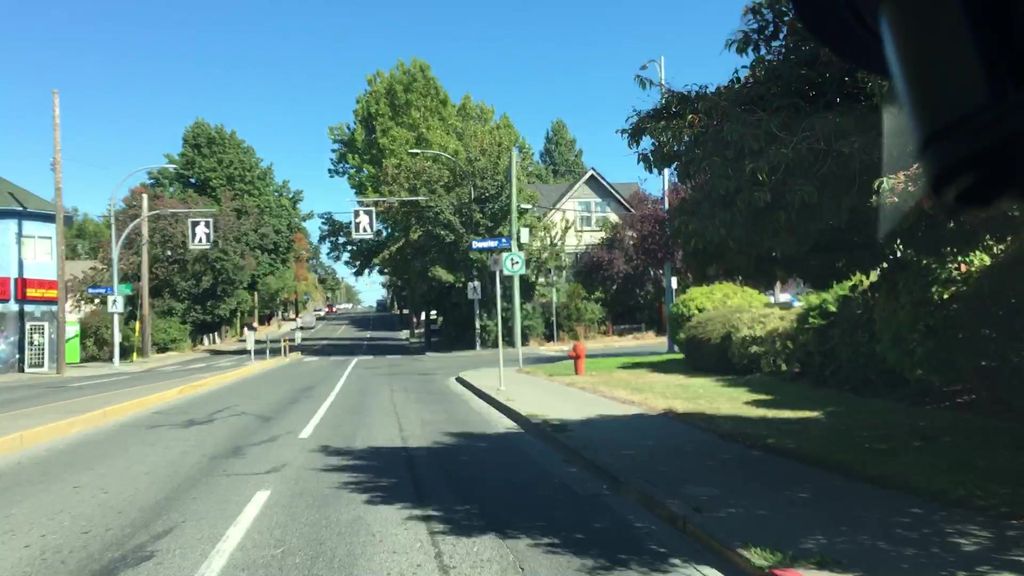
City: victoria